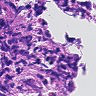
Metastatic tissue present: yes